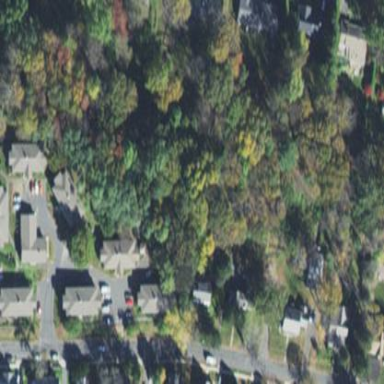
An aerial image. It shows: Mixed woodland area with variety of leaf types and cycles.